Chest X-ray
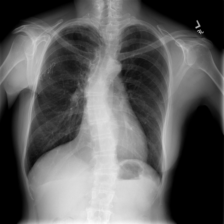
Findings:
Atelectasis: negative
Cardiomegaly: negative
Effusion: negative
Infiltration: negative
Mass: negative
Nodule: negative
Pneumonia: negative
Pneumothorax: negative
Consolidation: negative
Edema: negative
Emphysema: negative
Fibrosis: negative
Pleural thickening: negative
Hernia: negative